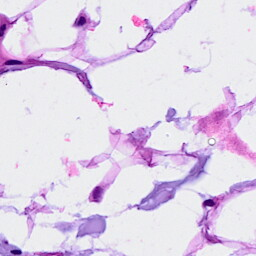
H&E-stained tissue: Breast